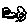
Label: star